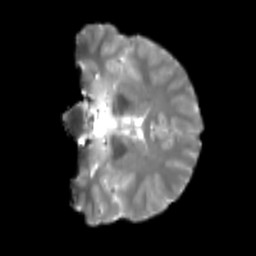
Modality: T2w
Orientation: coronal
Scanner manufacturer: siemens
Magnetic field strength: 3 T
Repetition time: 4 s
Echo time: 0.0594 s